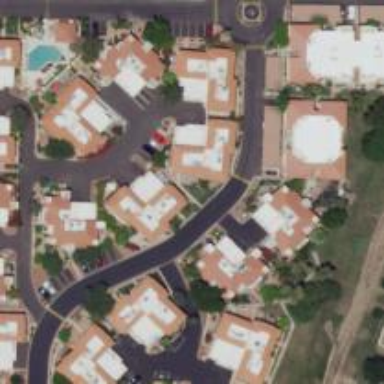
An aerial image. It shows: Smooth asphalt road in residential area.